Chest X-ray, AP view. Patient: 33 years old, sex M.
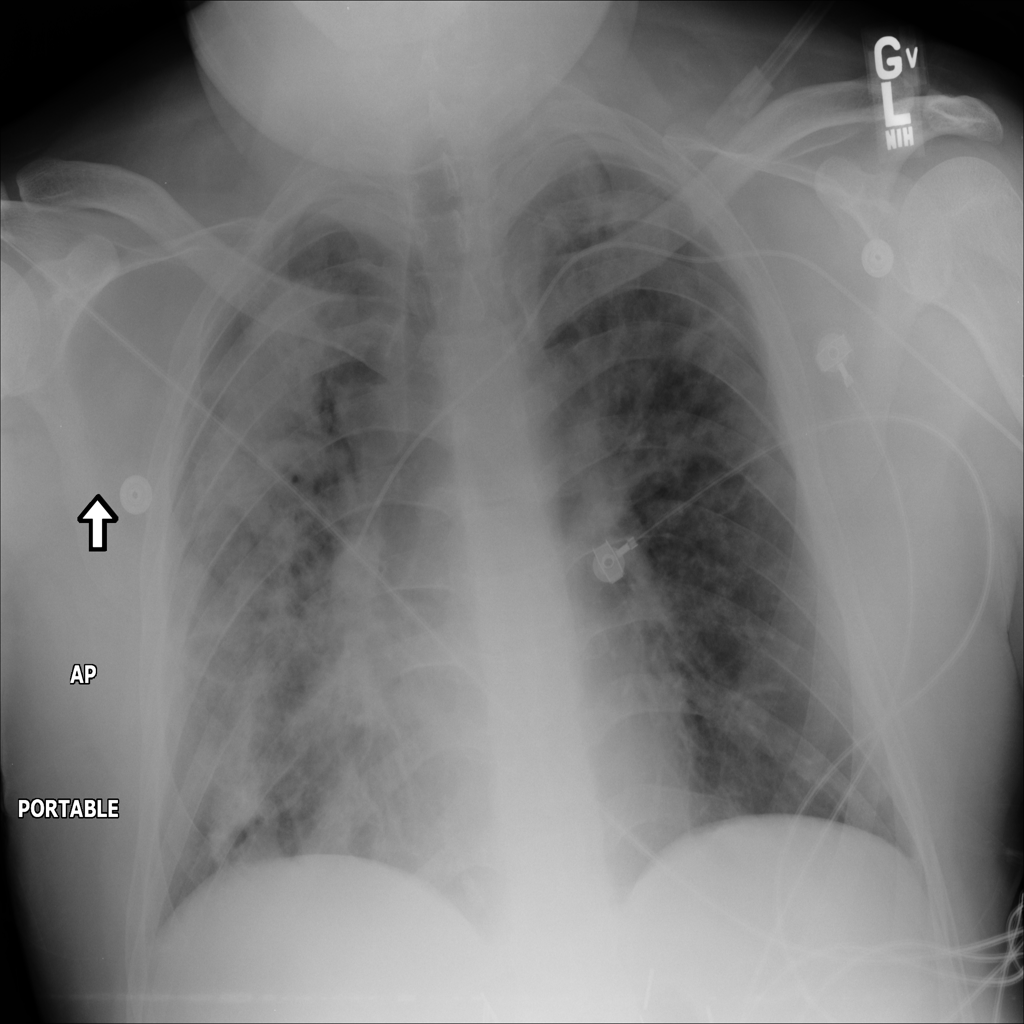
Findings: Edema, Infiltration, Pneumonia